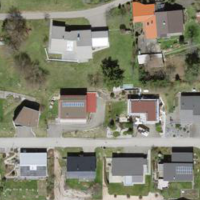
EUNIS habitat code: 55
Species observed at this site:
Betula pendula